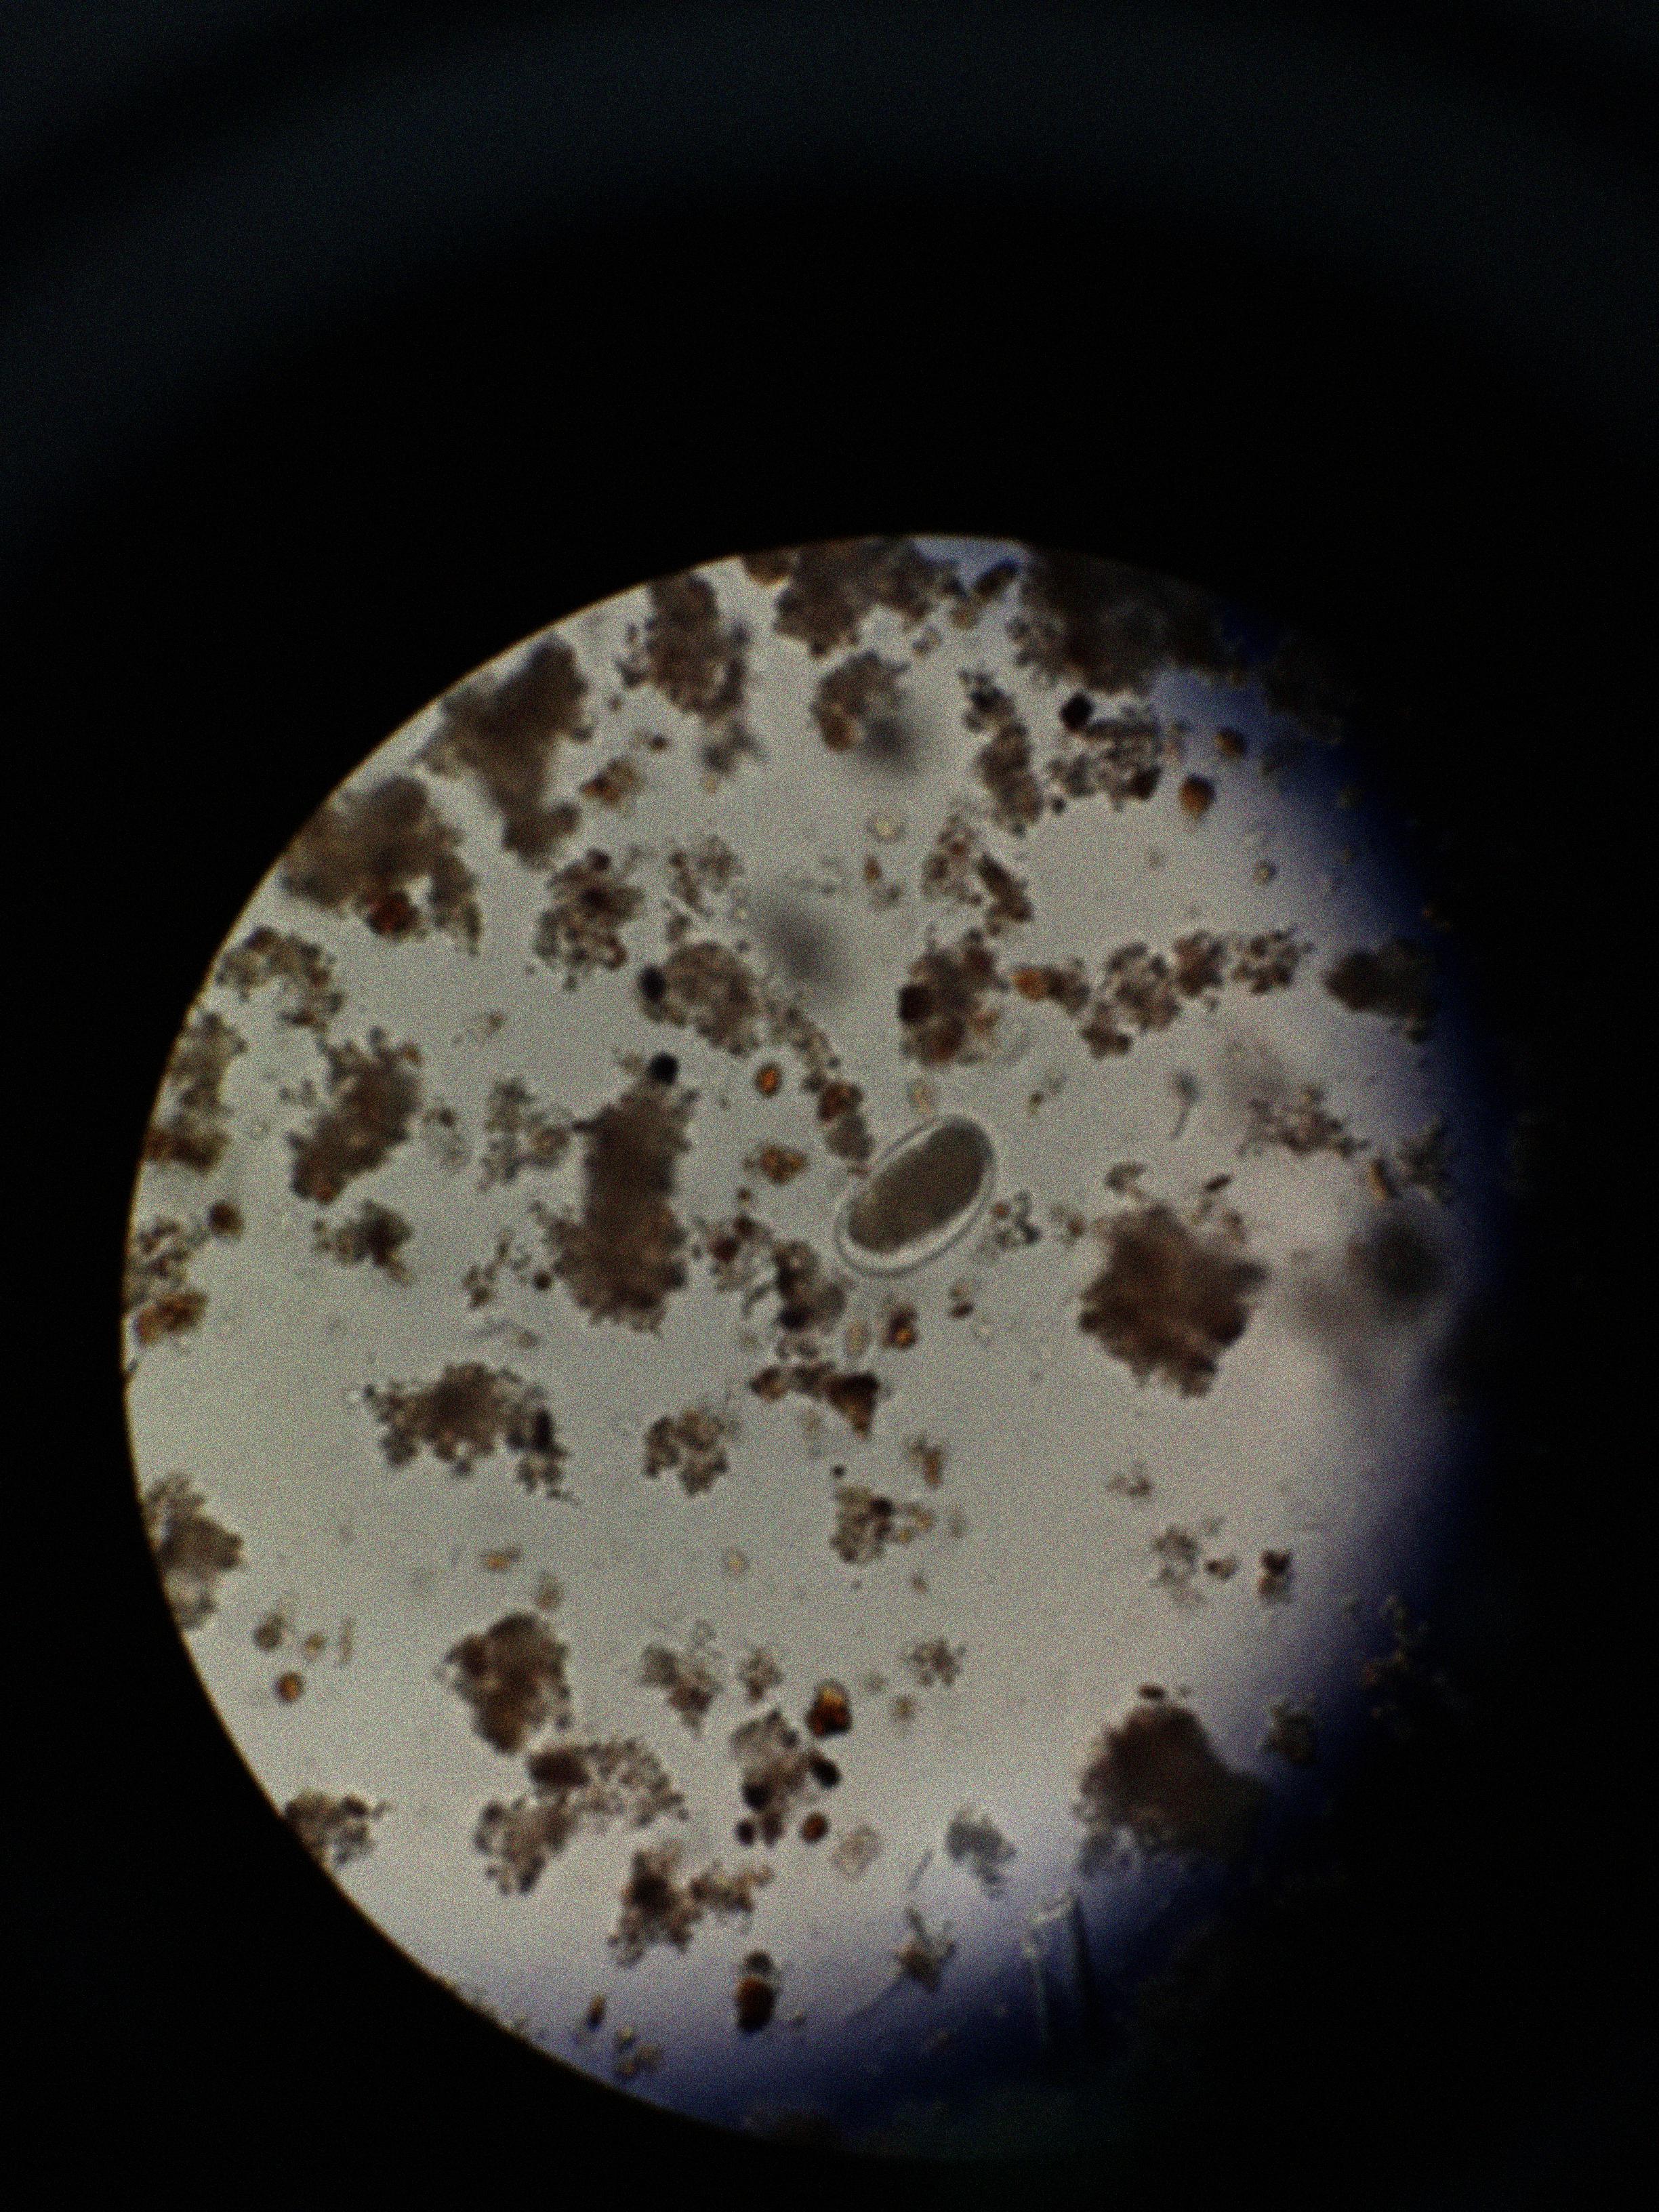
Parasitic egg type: Hookworm egg